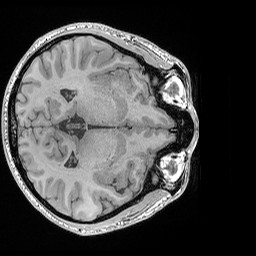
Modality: T1w
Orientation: axial
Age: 32
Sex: male
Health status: healthy
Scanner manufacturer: siemens
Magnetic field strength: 3 T
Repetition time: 0.02 s
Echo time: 0.00492 s